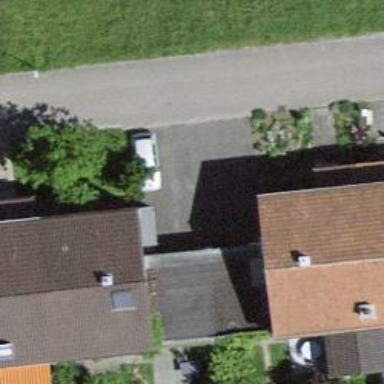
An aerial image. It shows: Terrace building.